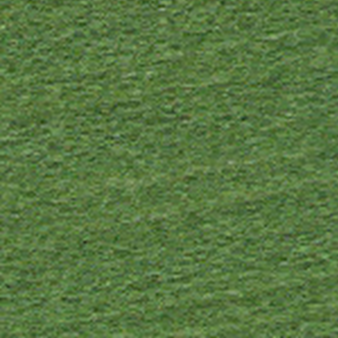
Label: other